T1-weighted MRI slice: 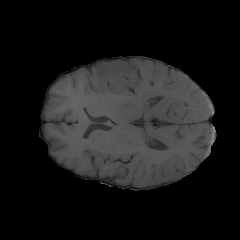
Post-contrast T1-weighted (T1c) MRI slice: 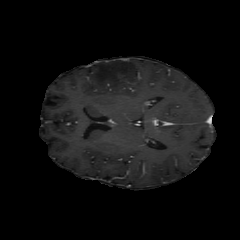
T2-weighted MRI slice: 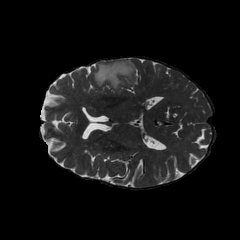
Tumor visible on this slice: yes